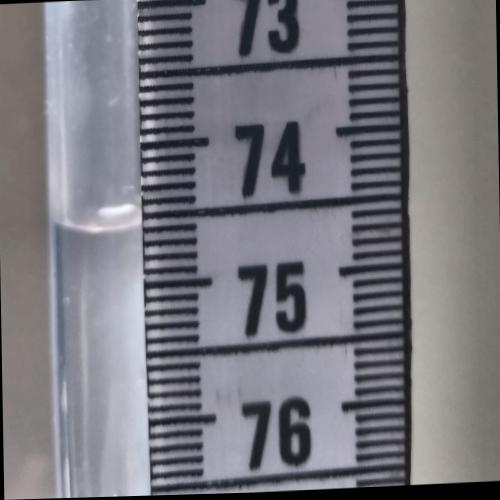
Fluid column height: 74.5 cm